The plot shows how the frequency content of a bearing vibration signal evolves over time (STFT spectrogram). Diagnose the bearing from this image, choosing from: normal, inner_race, outer_race, ball.
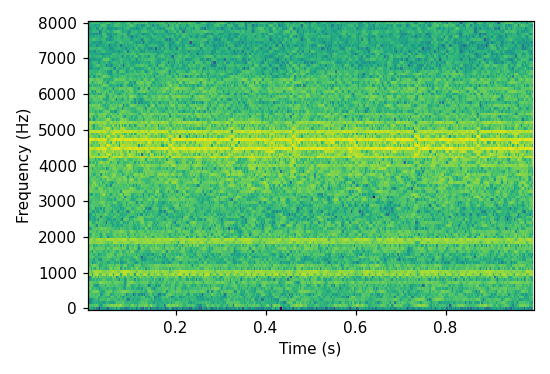
Answer: outer_race